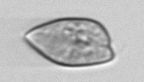
Label: Prorocentrum_dentatum